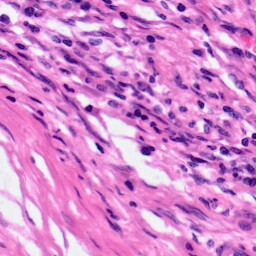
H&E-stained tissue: Pancreatic